Question: Count the number of objects in the diagram.
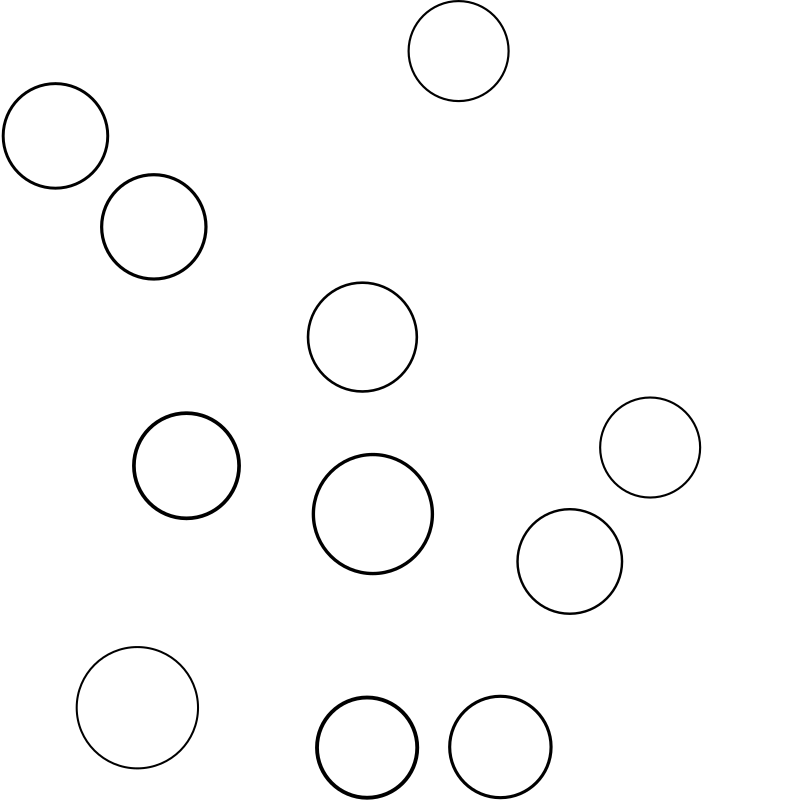
Answer: 11